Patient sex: M
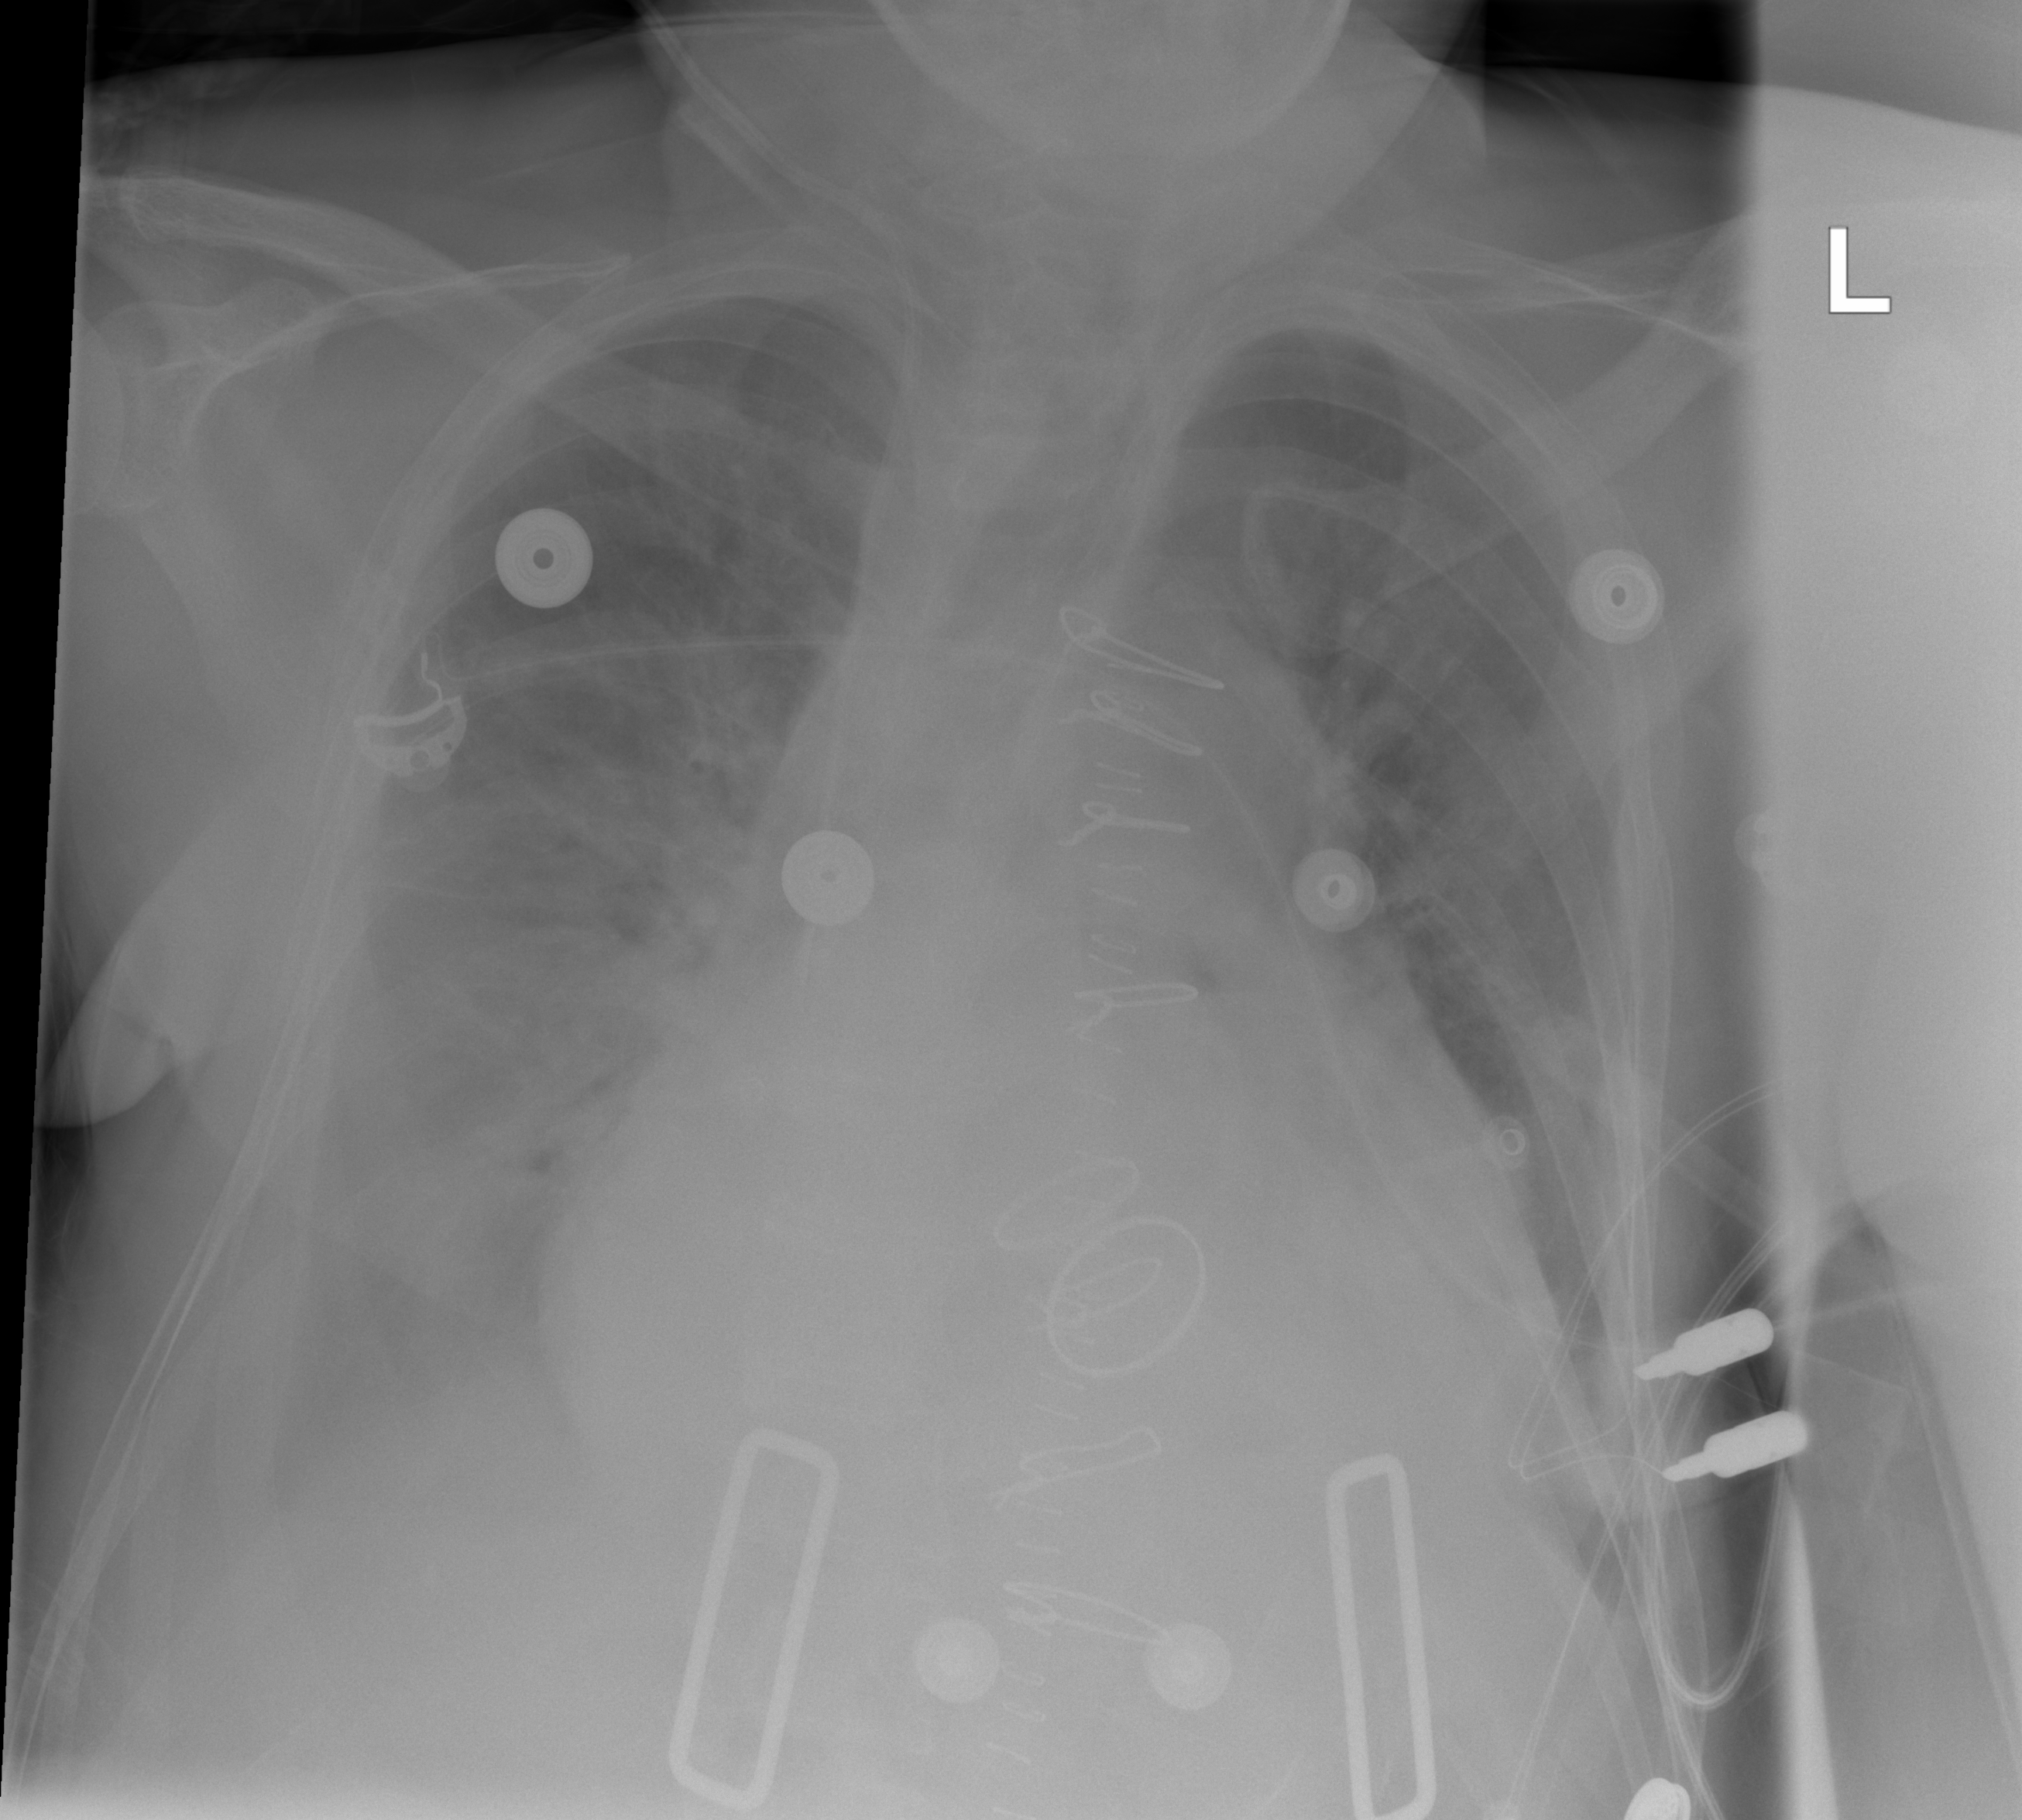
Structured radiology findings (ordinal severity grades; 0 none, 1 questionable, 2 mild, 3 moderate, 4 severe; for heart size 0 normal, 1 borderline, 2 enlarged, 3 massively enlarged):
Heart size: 2
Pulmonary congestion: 2
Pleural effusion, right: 3
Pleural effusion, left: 1
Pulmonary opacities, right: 0
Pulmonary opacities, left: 0
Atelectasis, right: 2
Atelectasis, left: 2